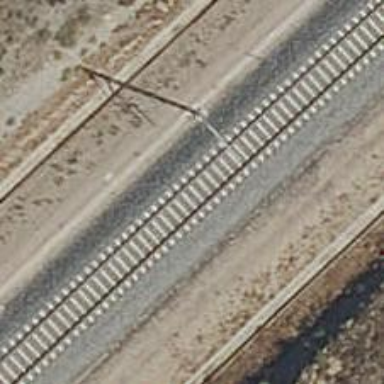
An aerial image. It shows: Railway track with contact lines for electrification.